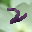
Label: 2